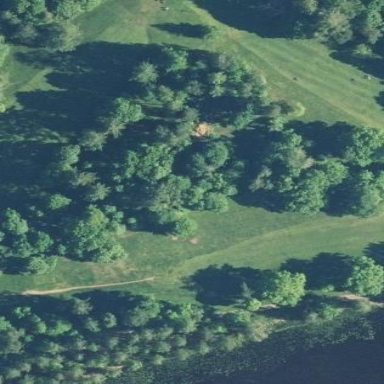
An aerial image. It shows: Rough area on grassy golf course.